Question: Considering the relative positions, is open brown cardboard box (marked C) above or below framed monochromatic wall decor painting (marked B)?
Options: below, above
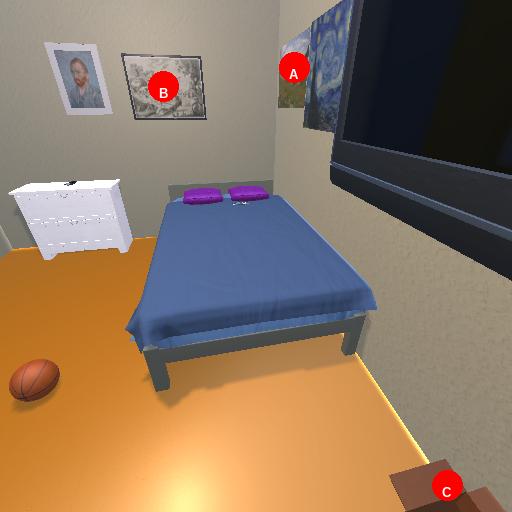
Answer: below